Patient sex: M
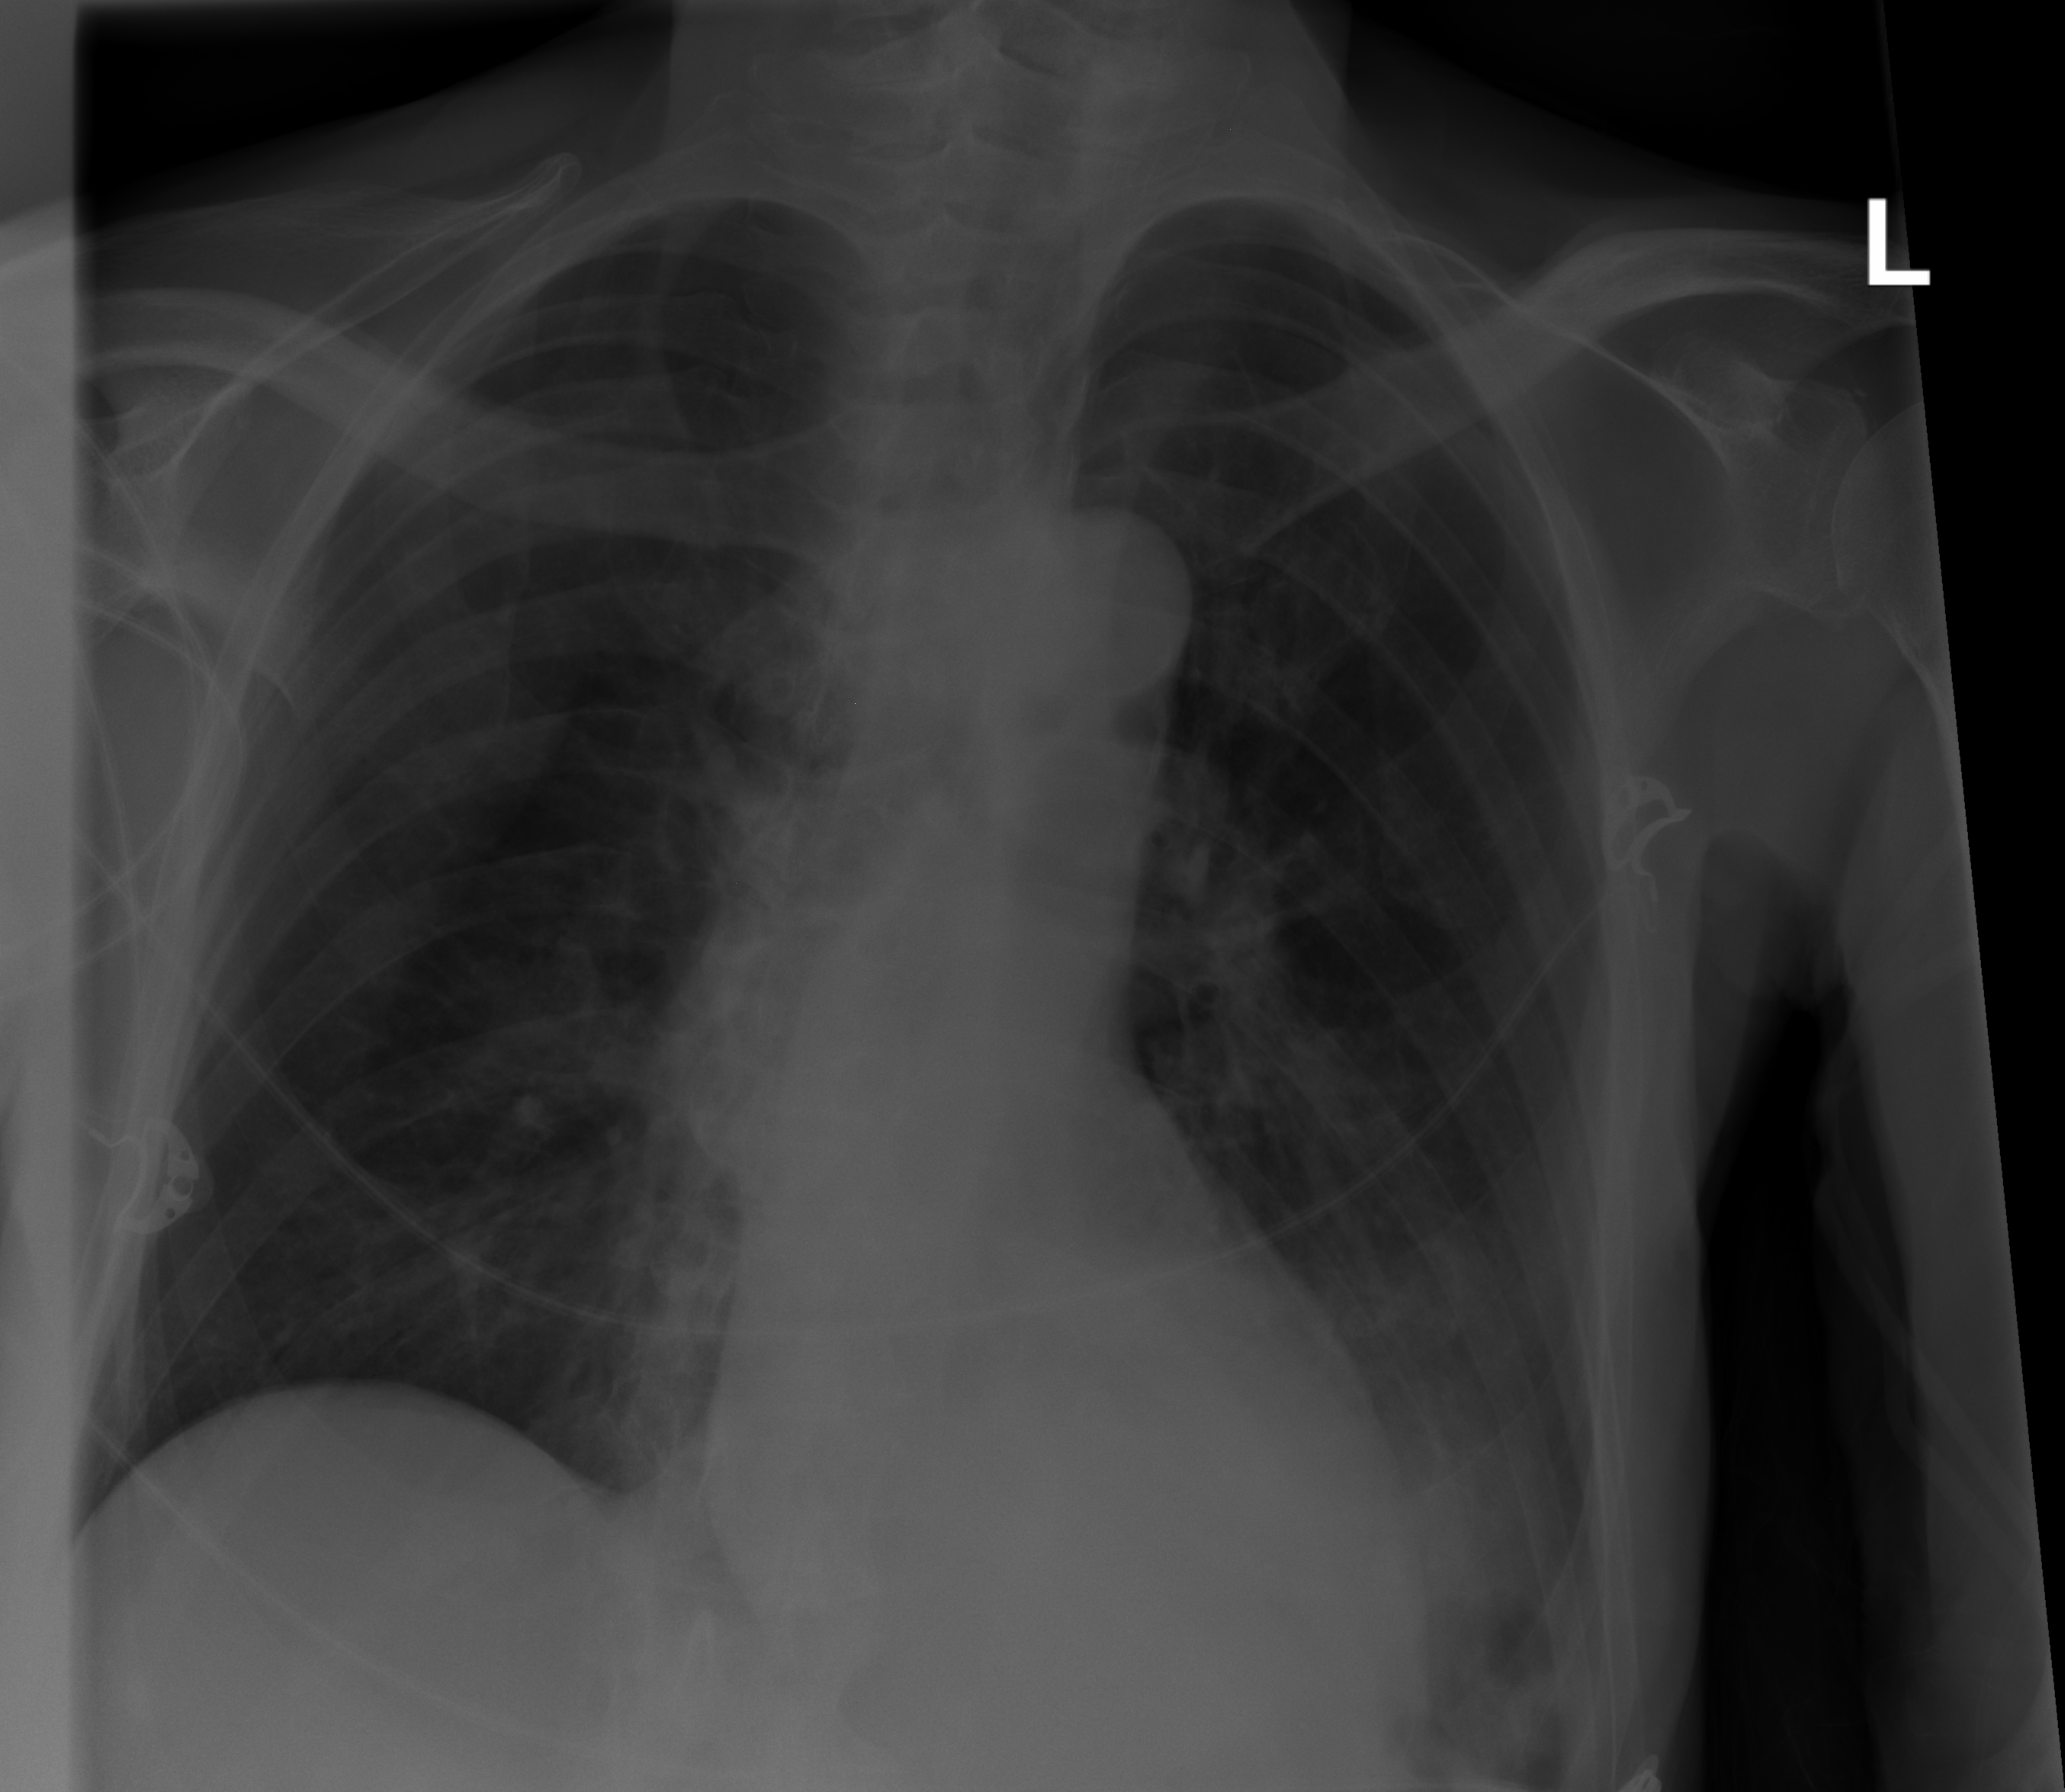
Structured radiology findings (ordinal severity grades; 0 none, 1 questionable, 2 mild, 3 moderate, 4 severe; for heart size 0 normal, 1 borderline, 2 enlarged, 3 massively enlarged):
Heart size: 0
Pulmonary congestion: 0
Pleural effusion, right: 0
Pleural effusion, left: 2
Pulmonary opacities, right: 0
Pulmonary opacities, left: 0
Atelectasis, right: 0
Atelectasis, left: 2